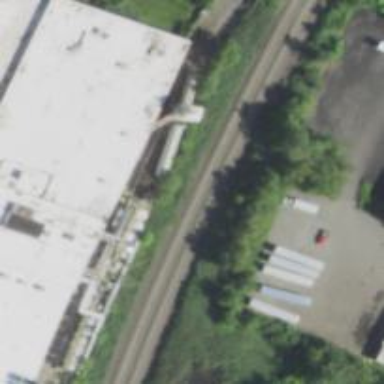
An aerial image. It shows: Railway track.